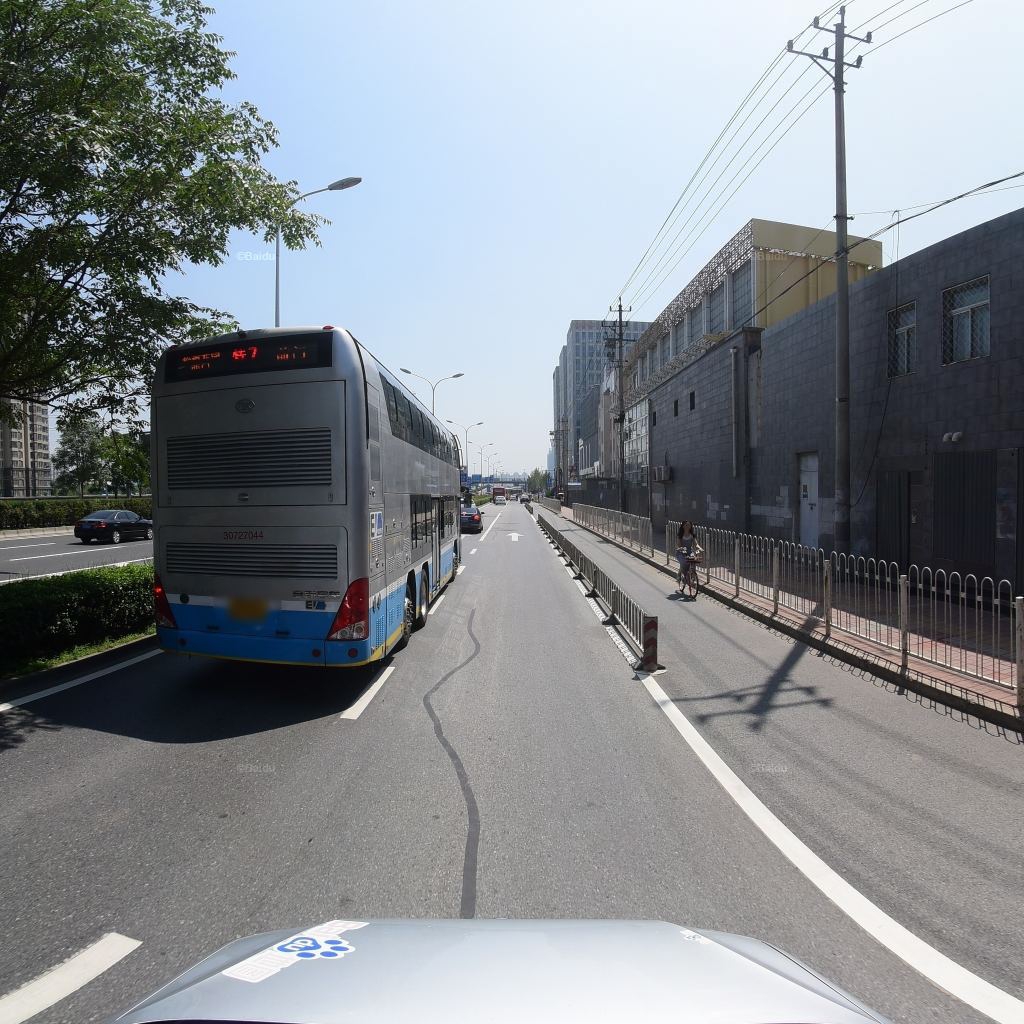
Region: Fengtai
Road damage annotations: longitudinal patch